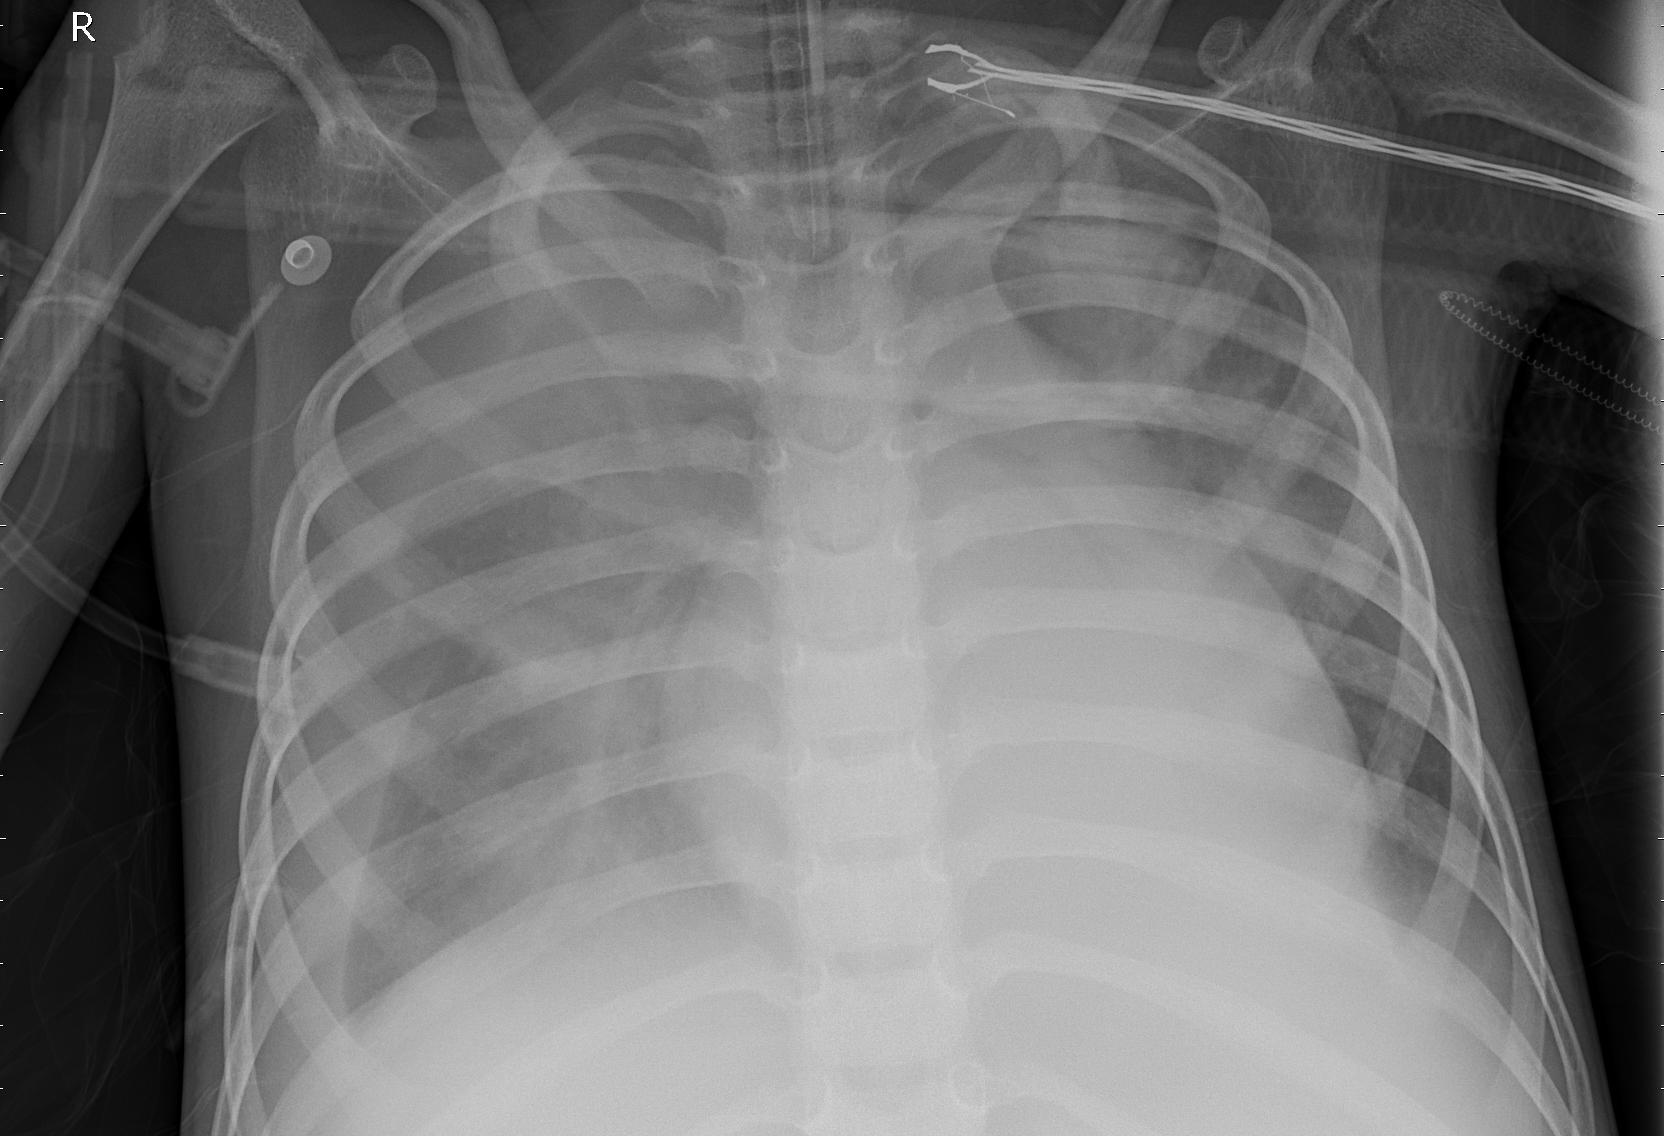
Diagnosis: PNEUMONIA